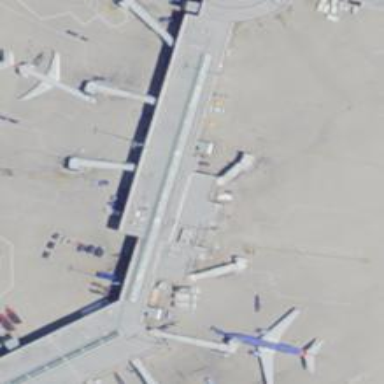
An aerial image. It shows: Airport gate.